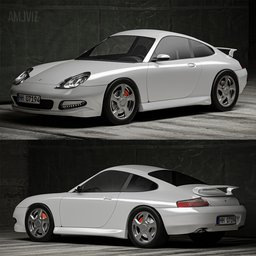
Label: mechanical